Question: I dont know where i am going wrong . I need to upload APK to google play and whenever i am trying to upload it , it is showing an error message as displayed in the attached screenshot. The error is that " You need to add an icon to your APK " but for sure i have already added an icon to my APk in my manifest file . I dont what it is asking for whether it is error because of icon resolution or there is something i am lacking with . pls help .
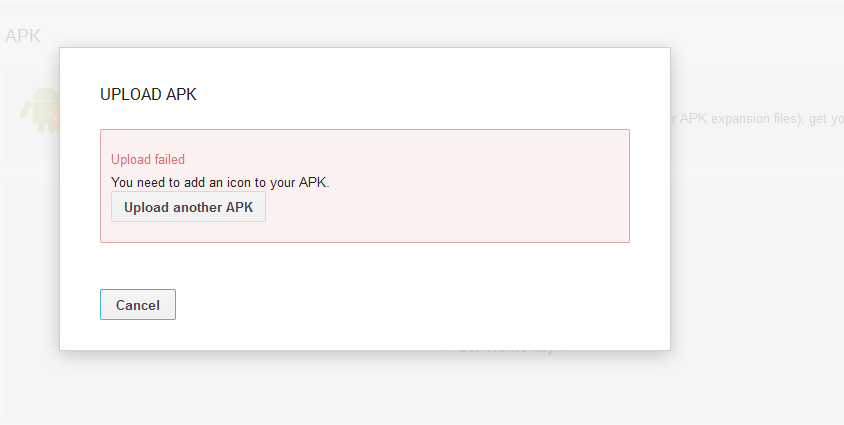
Answer: It is likely that in your manifest that you do not have an icon defined or are referencing an image that does not exist.